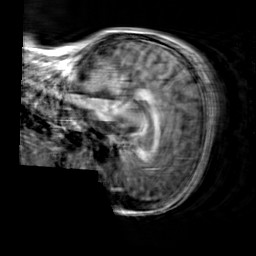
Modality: T1w
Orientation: sagittal
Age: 33
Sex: female
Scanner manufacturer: siemens
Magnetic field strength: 3 T
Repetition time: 2.3 s
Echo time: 0.00303 s